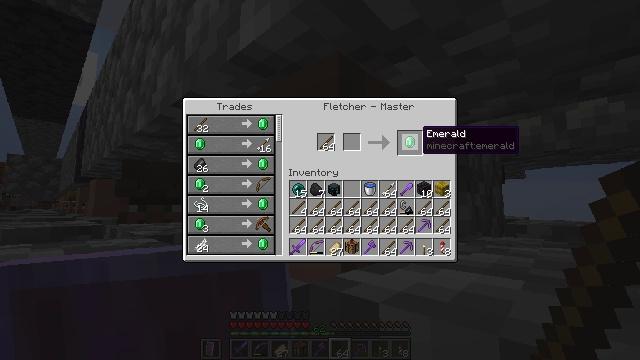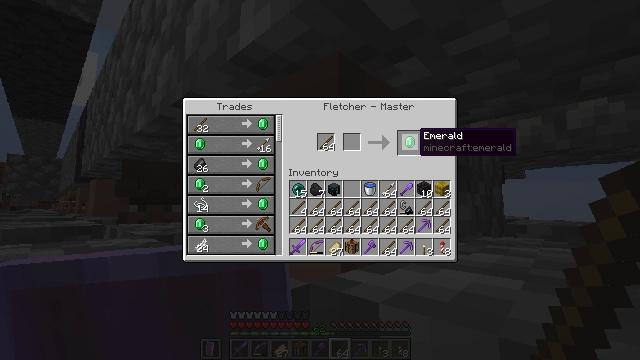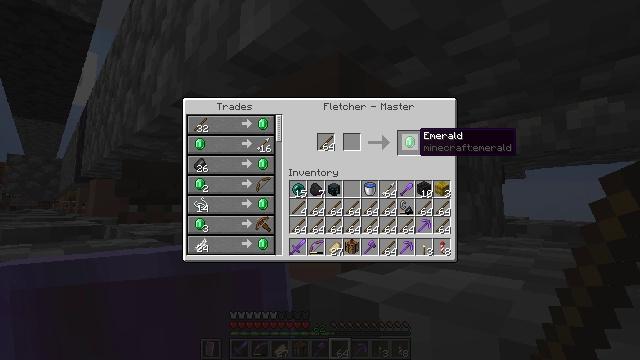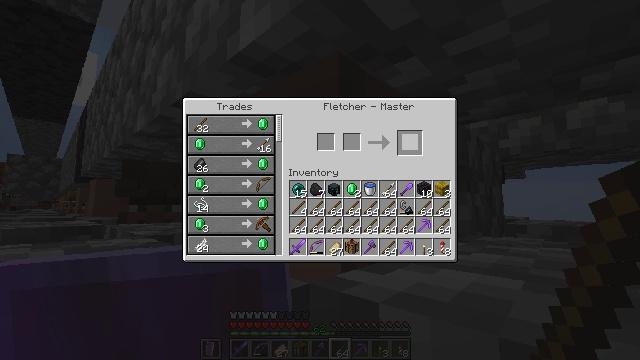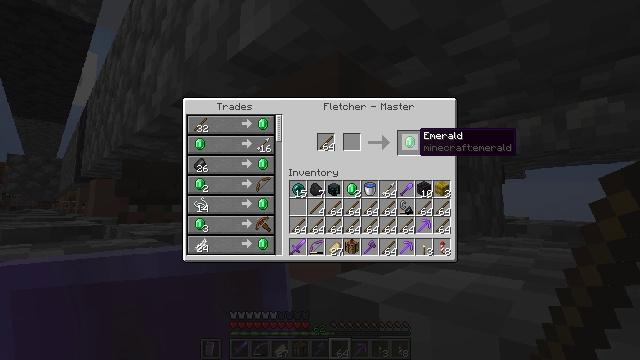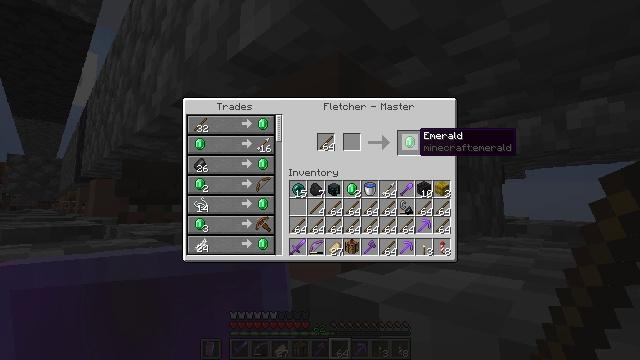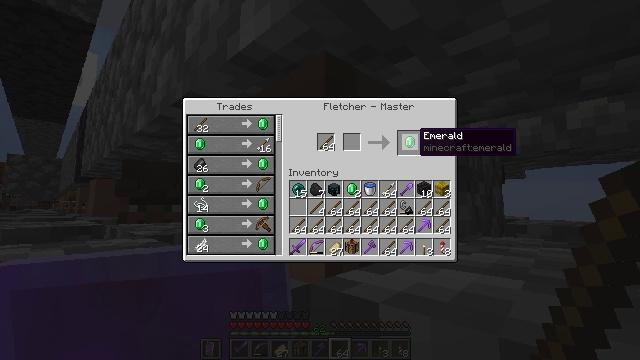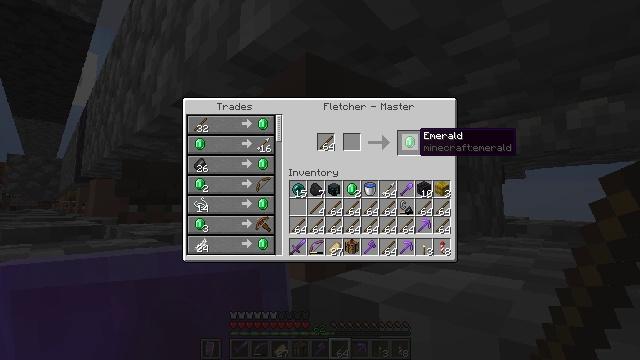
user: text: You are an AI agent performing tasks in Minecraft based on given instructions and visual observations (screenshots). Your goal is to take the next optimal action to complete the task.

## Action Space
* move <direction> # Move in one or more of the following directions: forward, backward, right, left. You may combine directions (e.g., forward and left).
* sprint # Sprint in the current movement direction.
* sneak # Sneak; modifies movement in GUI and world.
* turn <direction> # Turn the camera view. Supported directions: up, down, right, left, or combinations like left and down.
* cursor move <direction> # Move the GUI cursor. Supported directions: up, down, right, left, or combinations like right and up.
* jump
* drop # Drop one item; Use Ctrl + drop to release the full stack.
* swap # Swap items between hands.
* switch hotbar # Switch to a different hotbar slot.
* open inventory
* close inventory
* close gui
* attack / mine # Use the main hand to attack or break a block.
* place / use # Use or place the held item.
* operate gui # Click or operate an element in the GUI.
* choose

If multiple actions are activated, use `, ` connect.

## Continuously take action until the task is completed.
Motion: motion action
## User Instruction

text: Craft an emerald.
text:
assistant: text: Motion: sneak
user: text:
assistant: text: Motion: sneak
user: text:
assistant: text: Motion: sneak, attack / mine
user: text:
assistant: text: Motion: sneak, attack / mine, jump
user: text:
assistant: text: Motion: sneak, attack / mine, jump
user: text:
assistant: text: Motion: sneak, attack / mine, jump
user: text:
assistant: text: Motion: sneak, attack / mine, jump
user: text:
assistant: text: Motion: sneak, attack / mine, jump